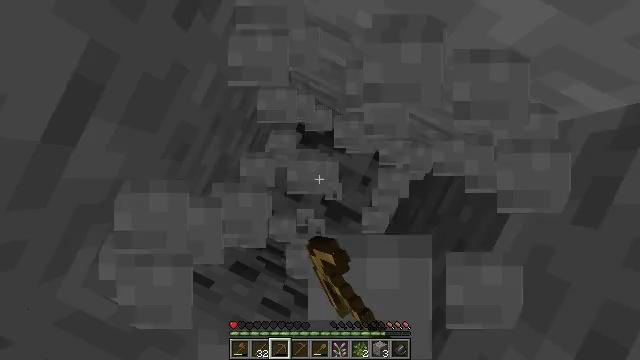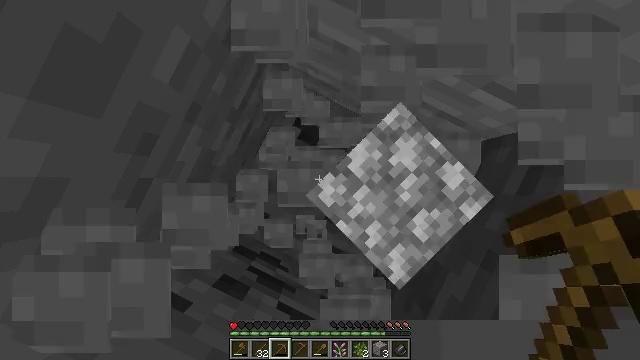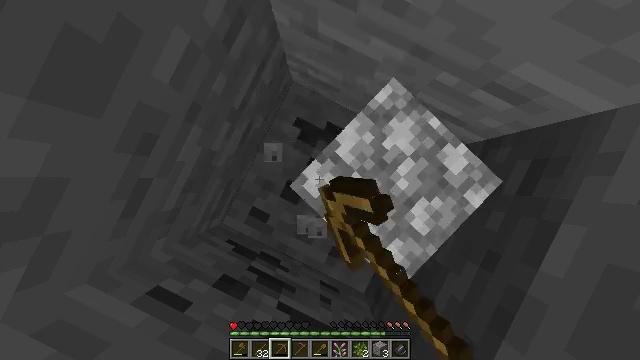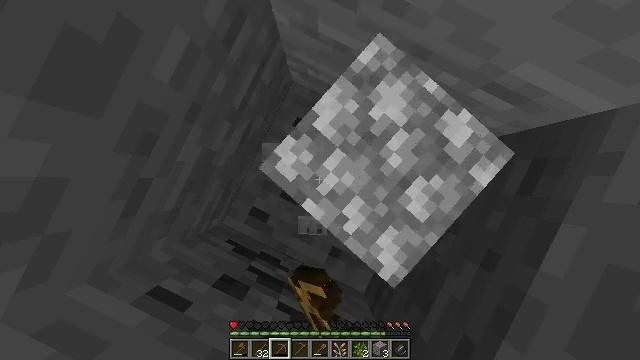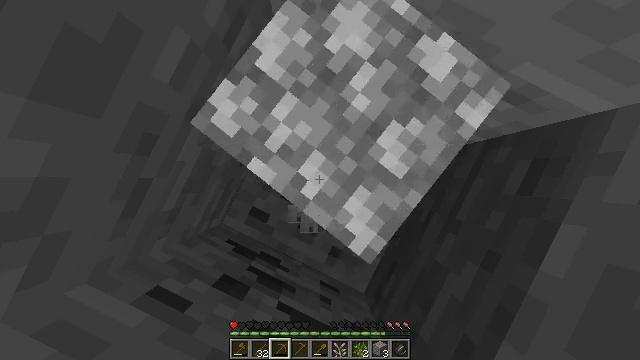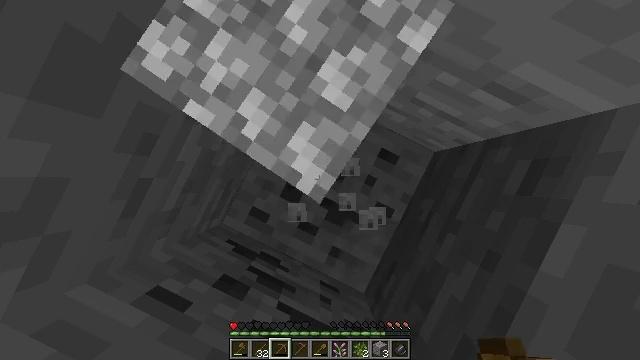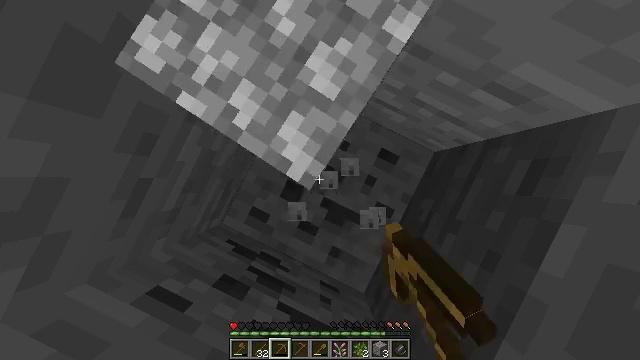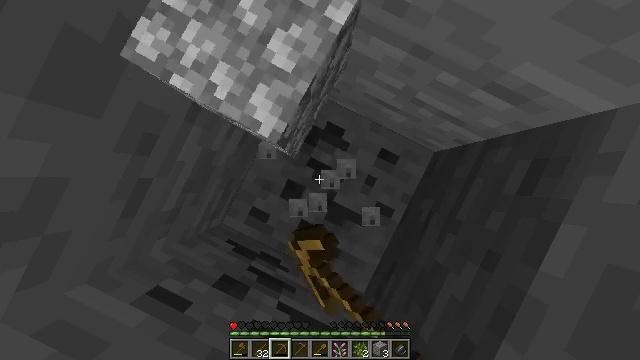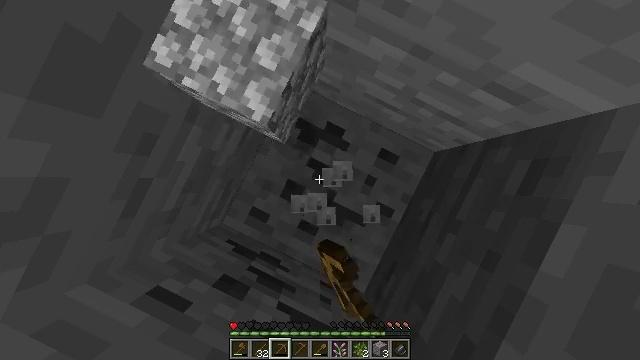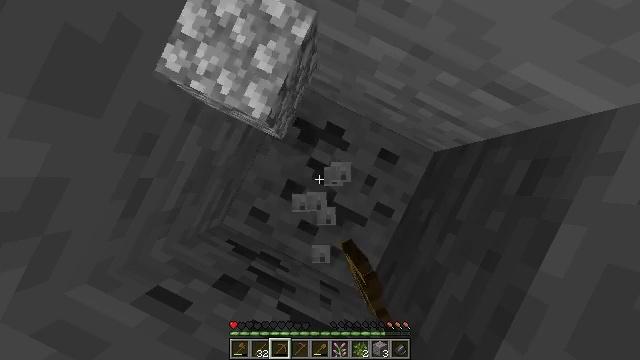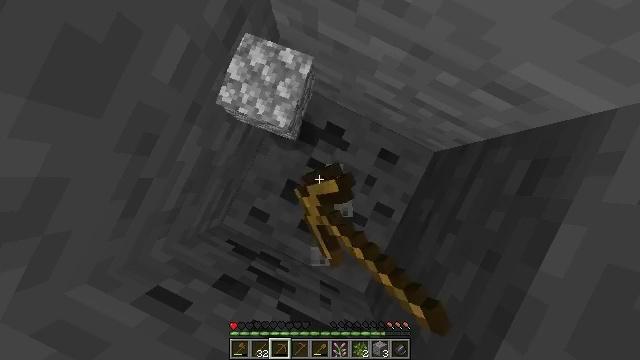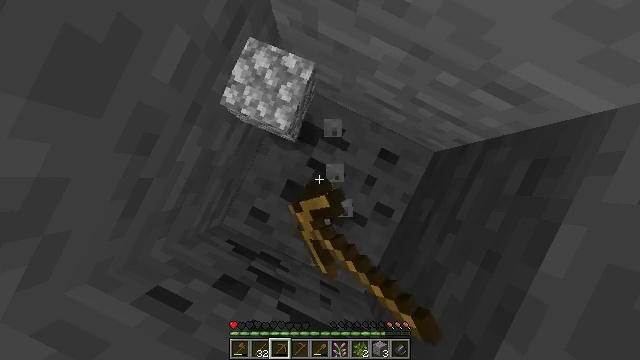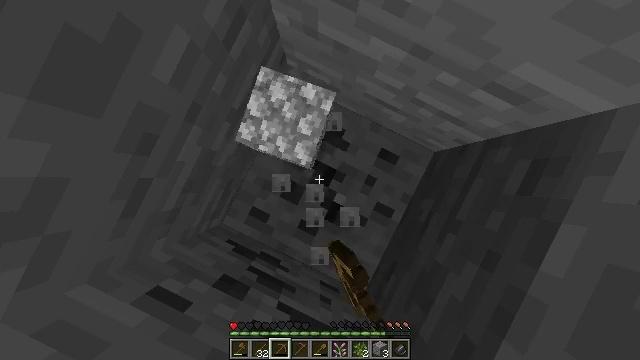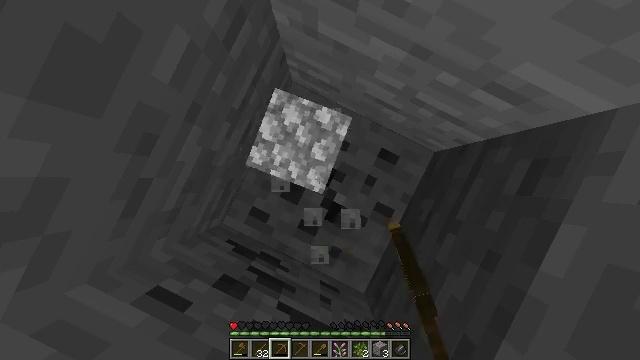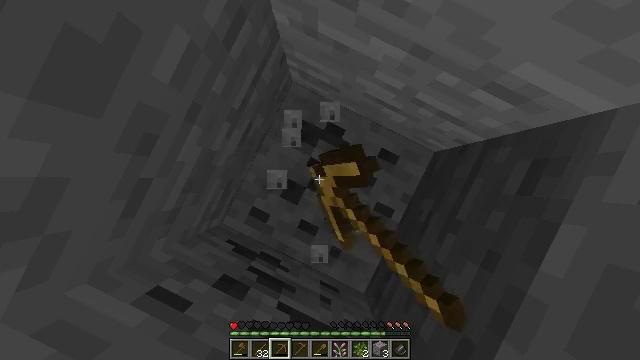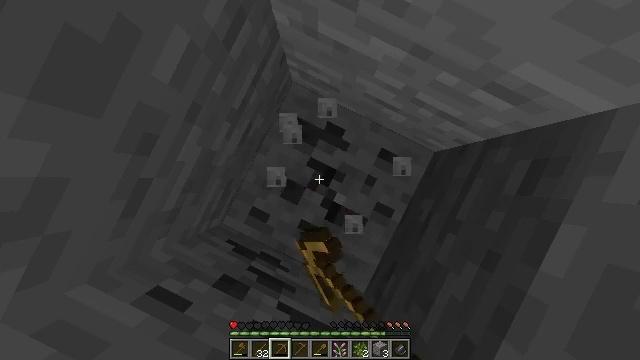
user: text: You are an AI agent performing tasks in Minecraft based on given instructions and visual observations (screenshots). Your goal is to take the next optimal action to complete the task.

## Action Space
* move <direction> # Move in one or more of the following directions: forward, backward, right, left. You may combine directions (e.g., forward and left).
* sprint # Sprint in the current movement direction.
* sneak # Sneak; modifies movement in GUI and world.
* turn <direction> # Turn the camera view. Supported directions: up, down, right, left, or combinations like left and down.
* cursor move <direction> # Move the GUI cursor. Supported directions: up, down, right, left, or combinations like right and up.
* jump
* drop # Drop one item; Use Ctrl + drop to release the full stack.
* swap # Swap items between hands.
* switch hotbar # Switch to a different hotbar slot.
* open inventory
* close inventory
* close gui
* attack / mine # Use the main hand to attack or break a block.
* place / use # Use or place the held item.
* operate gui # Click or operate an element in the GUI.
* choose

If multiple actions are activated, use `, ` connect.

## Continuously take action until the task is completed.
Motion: motion action
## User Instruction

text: Mine the coal ore underground.
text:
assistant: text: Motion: attack / mine
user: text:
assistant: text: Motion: attack / mine
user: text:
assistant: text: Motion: attack / mine
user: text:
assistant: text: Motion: attack / mine
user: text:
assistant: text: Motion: attack / mine
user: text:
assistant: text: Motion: attack / mine
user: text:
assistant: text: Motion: attack / mine
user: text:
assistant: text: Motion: attack / mine
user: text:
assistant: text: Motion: attack / mine
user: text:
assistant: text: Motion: attack / mine
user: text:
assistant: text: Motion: attack / mine
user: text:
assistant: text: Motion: attack / mine
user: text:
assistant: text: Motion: attack / mine
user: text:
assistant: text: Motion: attack / mine
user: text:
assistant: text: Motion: attack / mine
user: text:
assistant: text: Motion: attack / mine
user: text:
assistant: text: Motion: attack / mine
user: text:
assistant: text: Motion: attack / mine
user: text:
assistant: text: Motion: attack / mine
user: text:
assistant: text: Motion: attack / mine
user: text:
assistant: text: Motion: attack / mine
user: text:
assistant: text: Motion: attack / mine
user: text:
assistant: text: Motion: attack / mine
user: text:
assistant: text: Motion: attack / mine
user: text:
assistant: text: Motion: attack / mine
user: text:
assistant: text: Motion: attack / mine
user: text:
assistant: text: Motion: attack / mine
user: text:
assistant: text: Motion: attack / mine
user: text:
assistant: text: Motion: attack / mine
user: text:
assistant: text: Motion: attack / mine